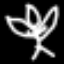
Label: angel